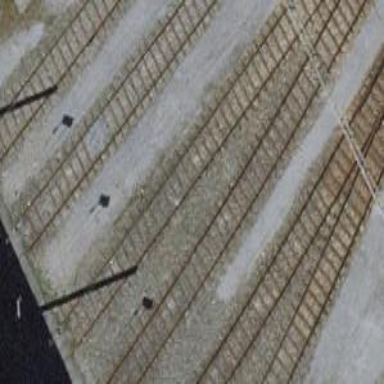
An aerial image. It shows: Rail yard with electrified rails and single track.